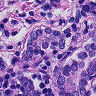
Metastatic tissue present: yes